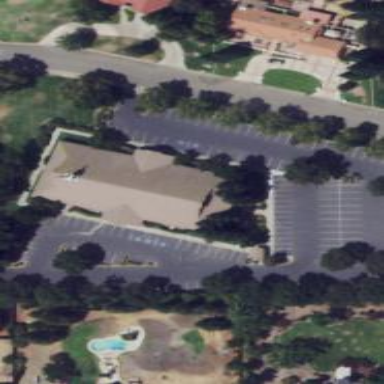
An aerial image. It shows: Public building that serves as place of worship.